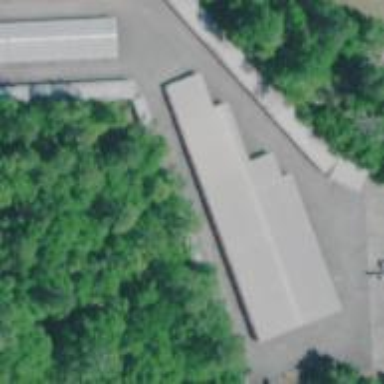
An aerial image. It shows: Group of garages.